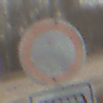
Verkehrszeichen: VerbotFahrzeugeAllerArt
Zusatzzeichen unten: MehrspurigeFahrzeugeFrei5
Umgebung: Outdoor, Nature
Tageszeit: MorningAfternoon
Wetter: PartlyCloudy
Licht: Natural
Jahreszeit: Winter
Kontrast: MediumContrast